Aerial crown-view tile of a tropical tree (Barro Colorado Island, Panama), acquired 20250217:
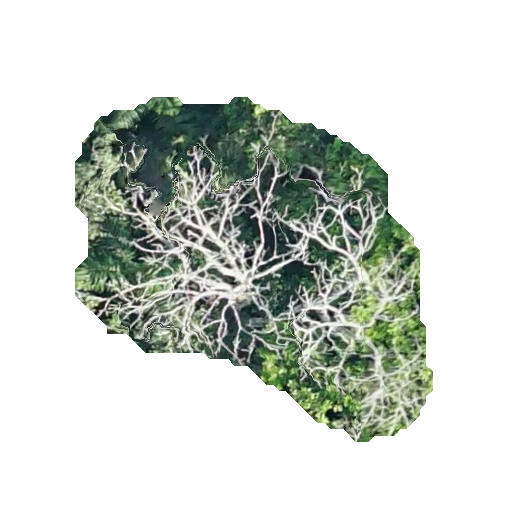
Species: Ceiba pentandra
GBIF accepted scientific name: Ceiba pentandra
Crown area: 125.486 m²